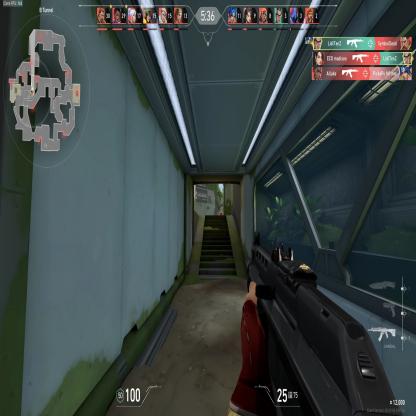
Label: enemy